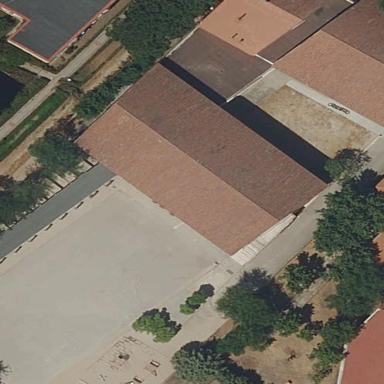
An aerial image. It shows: Kindergarten.